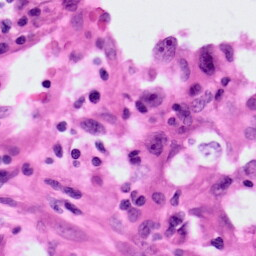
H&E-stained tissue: Lung